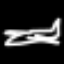
Label: airplane